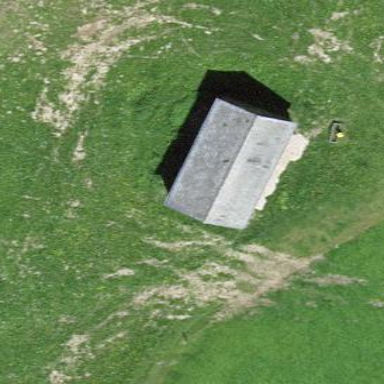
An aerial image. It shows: Gabled roof on farm auxiliary building.